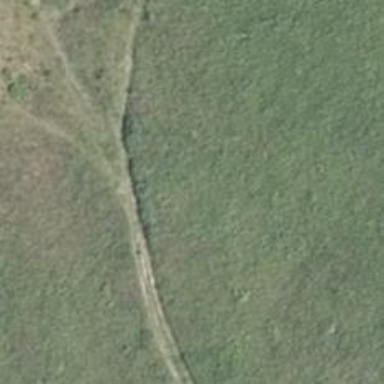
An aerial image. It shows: Path.